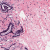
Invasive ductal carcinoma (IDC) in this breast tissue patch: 0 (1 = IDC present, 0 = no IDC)